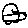
Label: car